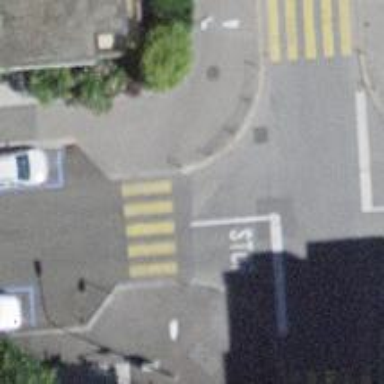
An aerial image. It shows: Uncontrolled crossing with choker for traffic calming.